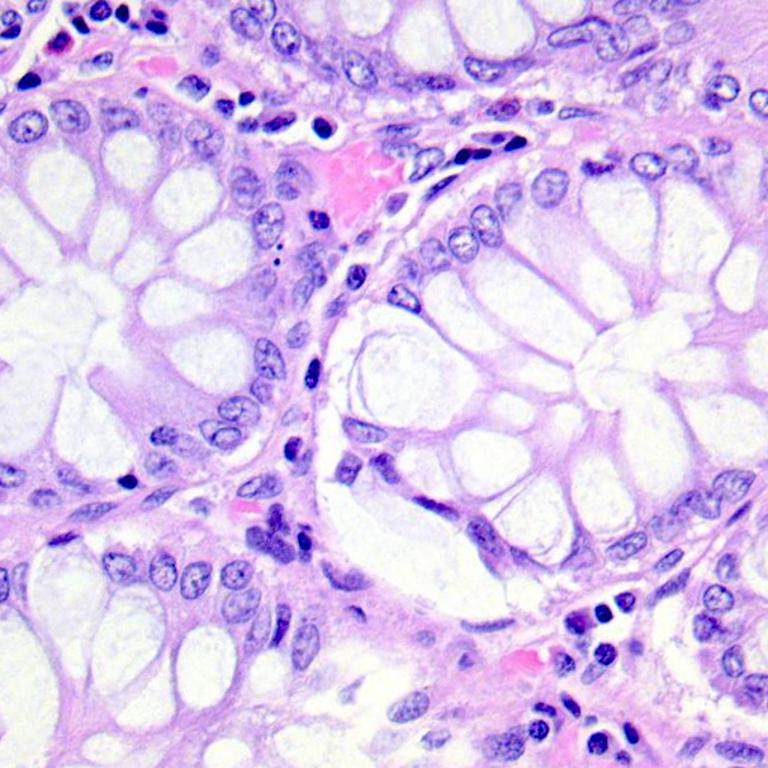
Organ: colon
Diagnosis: benign